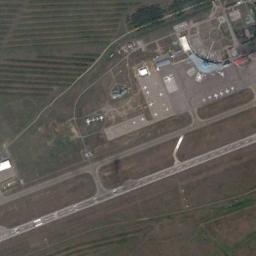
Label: airport